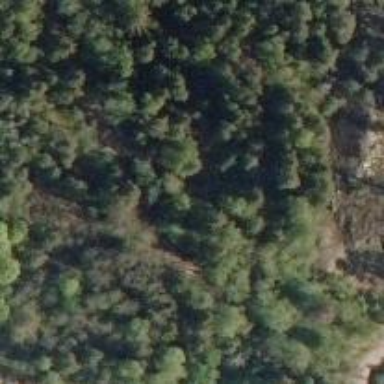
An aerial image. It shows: Natural cliff.